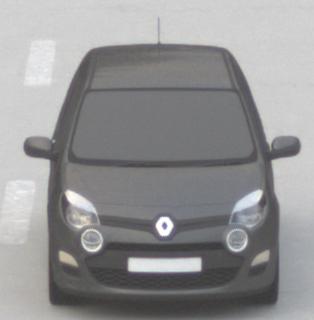
Make: Renault
Model: Twingo 1.2 LEV 16V 75
Detailed model: Twingo (II)
Model produced from: 2012/01
Model produced until: 2014/07
Doors: 3
Color: gray
Road condition: dry road
Daytime: sunrise or sunset
Contrast: low contrast